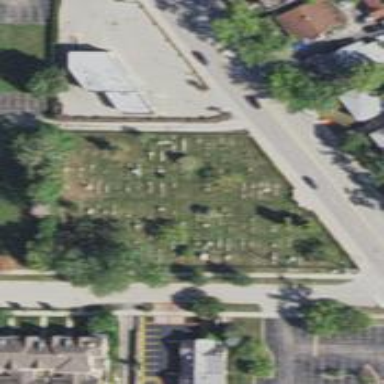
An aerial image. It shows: Cemetery surrounded by fence.